Question: I was asked to create a new boolean column, where I have to compare whether the price have gone up from the previous day. For instance, the second row of signal should be a True since 193.60 > 178.97.
I tried to iterate the rows and extracting the 'close' value and compare them. However, it doesnt work.

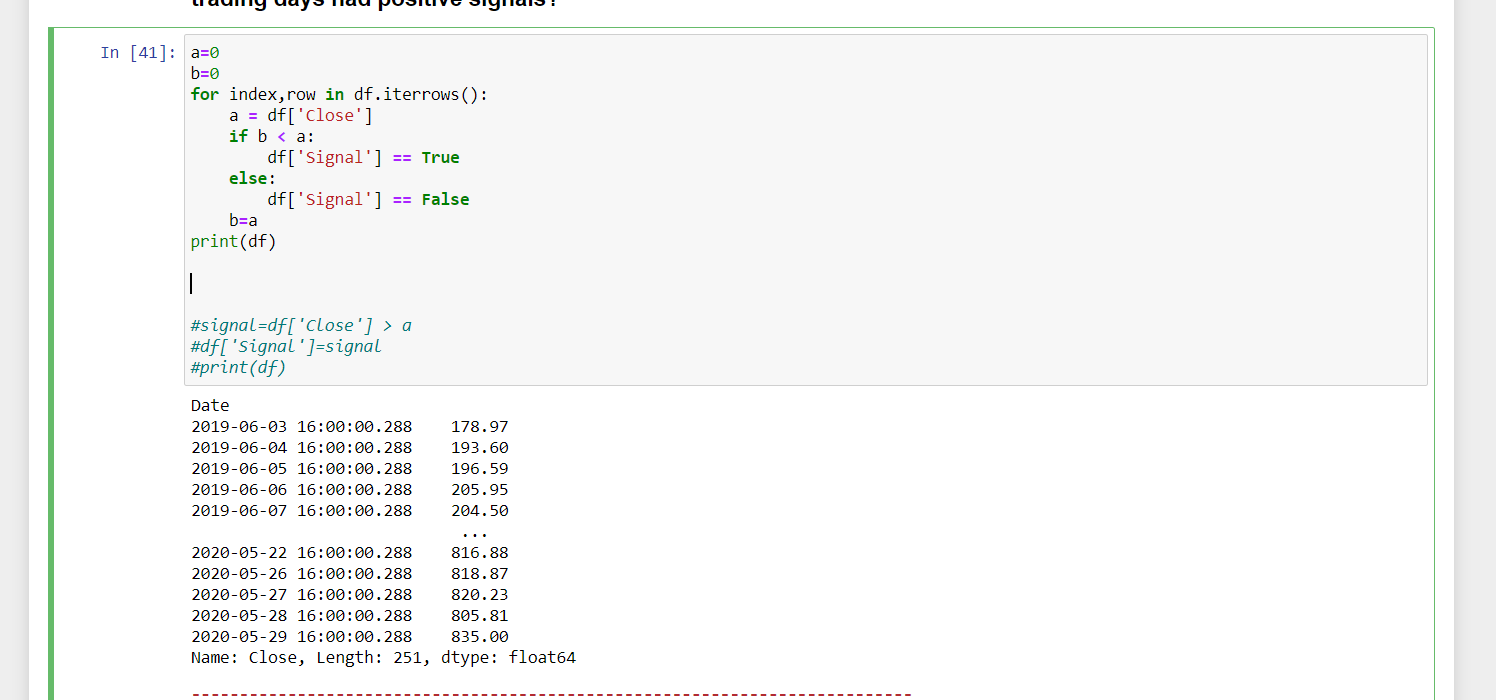
Answer: '''
a=0
b=df[0]['Close']
for i in range(1,len(df)):
a = df[i]['Close']
if b < a:
df[i]['Signal'] = True
else:
df[i]['signal'] = False
b=a
print(df)
'''